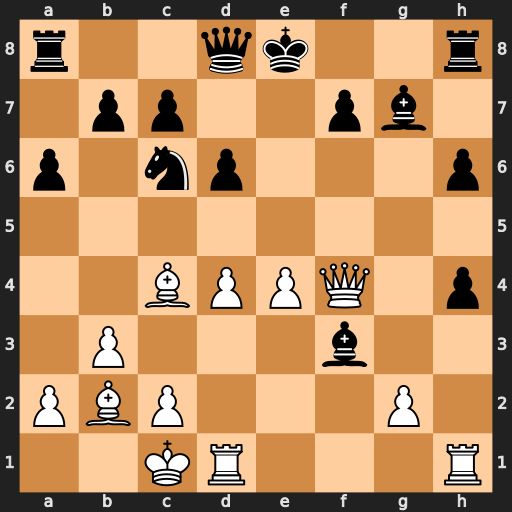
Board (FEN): r2qk2r/1pp2pb1/p1np3p/8/2BPPQ1p/1P3b2/PBP3P1/2KR3R
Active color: w
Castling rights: kq
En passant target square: -
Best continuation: Qxf7#